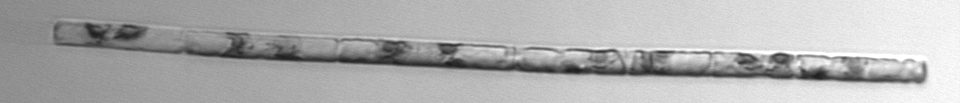
Label: Guinardia_delicatula